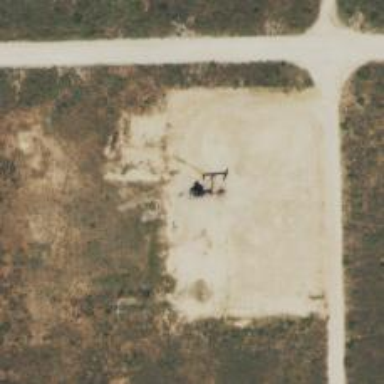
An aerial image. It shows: Petroleum well that is man-made.